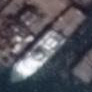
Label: civil